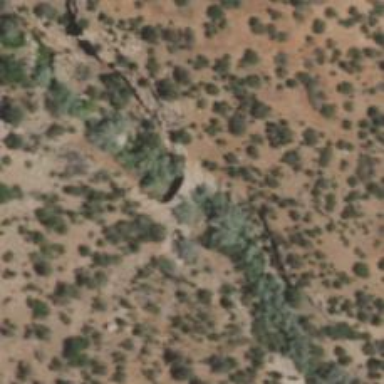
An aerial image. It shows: Stunning natural arch.